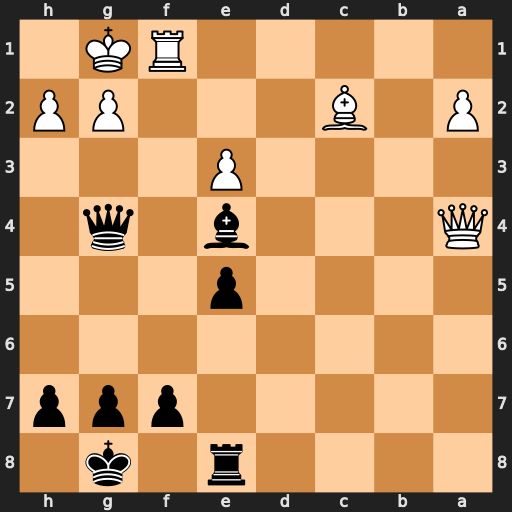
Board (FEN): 4r1k1/5ppp/8/4p3/Q3b1q1/4P3/P1B3PP/5RK1
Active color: b
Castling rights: -
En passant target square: -
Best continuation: Qxg2#